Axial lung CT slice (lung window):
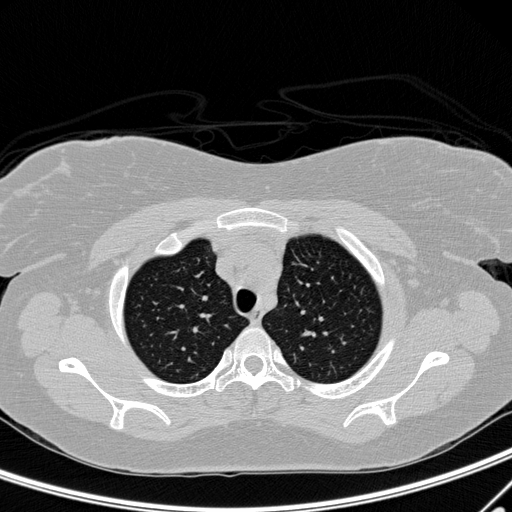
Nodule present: no